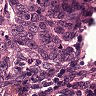
Metastatic tissue present: yes